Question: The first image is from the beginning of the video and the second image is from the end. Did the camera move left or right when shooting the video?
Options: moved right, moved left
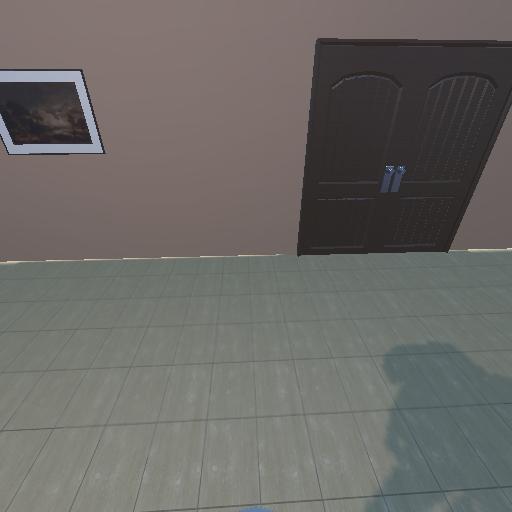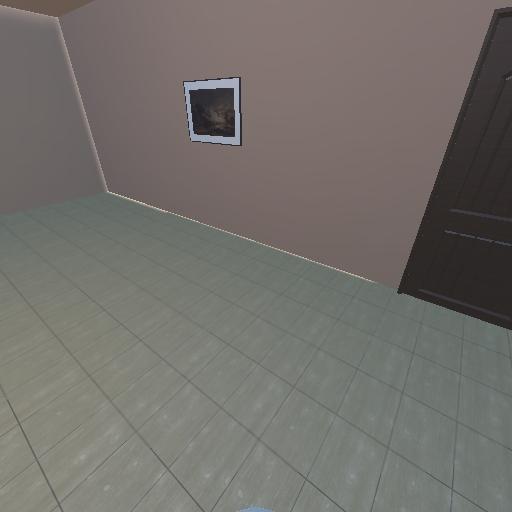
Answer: moved right